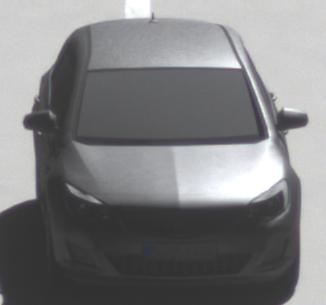
Make: Opel
Model: Astra 1.4 ecoFlex
Detailed model: Astra (J)
Model produced from: 2009/12
Model produced until: 2010/12
Doors: 5
Color: gray
Road condition: dry road
Daytime: midday
Contrast: high contrast